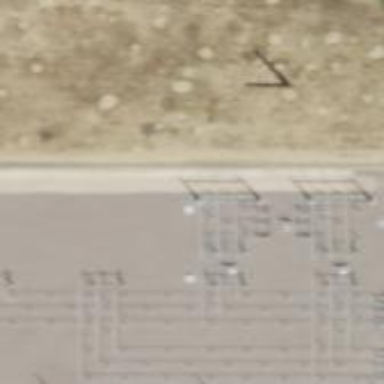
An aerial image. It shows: Distribution level power substation enclosed by fence.